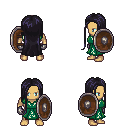
a pixel art fantasy rpg character, male body template, human, tanned skin, sash dress, red pants, raven extra-long hairstyle, metal gloves, shield, four views (front, back, left, right), 2x2 character sprite sheet, small pixel art, hard edges, no anti-aliasing